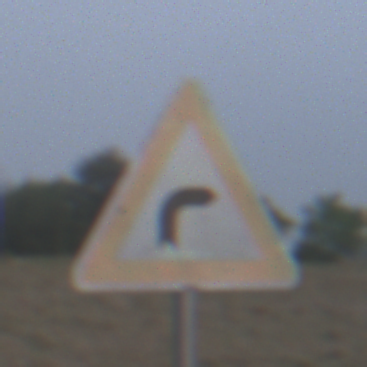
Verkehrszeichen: KurveRechts
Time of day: SunriseSunset
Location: Outdoor (Nature)
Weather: Overcast
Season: NotSpecified
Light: Natural